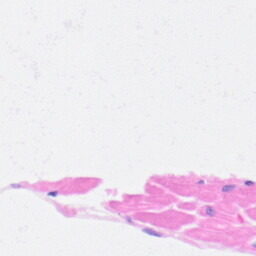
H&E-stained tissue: Heart